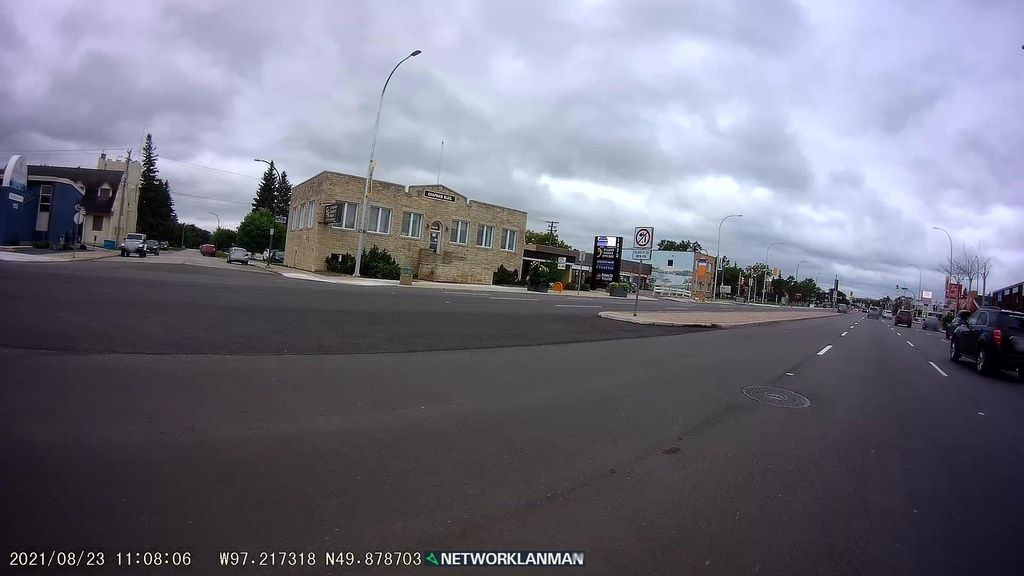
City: winnipeg